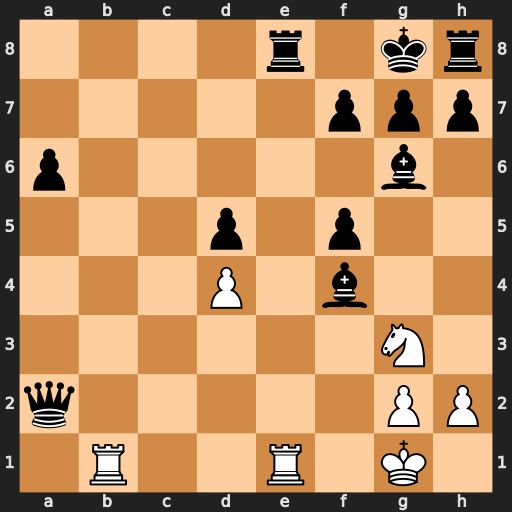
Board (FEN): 4r1kr/5ppp/p5b1/3p1p2/3P1b2/6N1/q5PP/1R2R1K1
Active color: w
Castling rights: -
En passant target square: -
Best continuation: Rxe8#